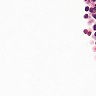
Metastatic tissue present: no